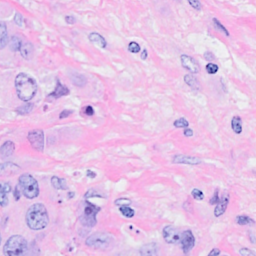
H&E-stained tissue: Breast